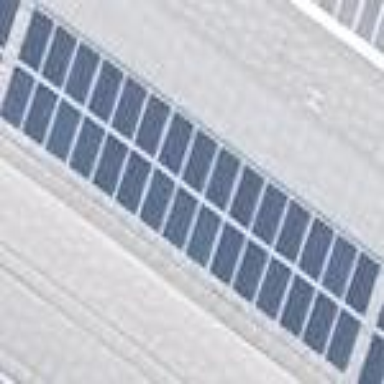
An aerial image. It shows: Solar photovoltaic panel generator.